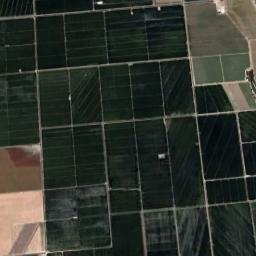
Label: rectangular_farmland